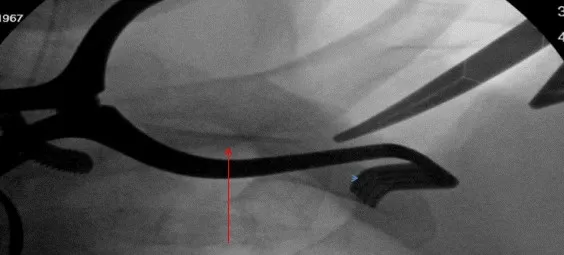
Intraoperative tonsil clamp and fluoroscopy indicated the needle positioned medial to the bedside incision, deep to the costoclavicular ligament.
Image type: radiology (x_ray)